Question: This is out of the box mvc3 stock grade plain vanilla jquery behavior? Is this default styling behavior? How do I make it NOT transparent? Thx!
'''
<script src="../../Scripts/jquery-1.5.1.js" type="text/javascript"></script>
<script src="../../Scripts/jquery-ui-1.8.11.js" type="text/javascript"></script>
<script src="../../Scripts/jquery-ui-1.8.11.js" type="text/javascript"></script>
<script type="text/javascript">
$(document).ready(function () {
$('.date').datepicker({ dateFormat: "dd/mm/yy" });
});
</script>
@Html.TextBox("xxx", "", new { @class = "date" })
'''

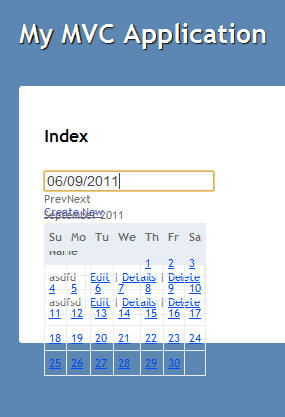
Answer: My guess is you are indeed missing either the stylesheet or the images.
try adding CSS link to
<URL>